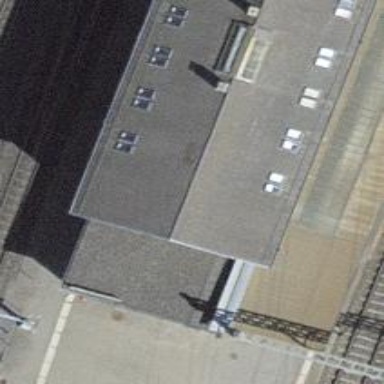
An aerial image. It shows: Train station building with gabled roof.